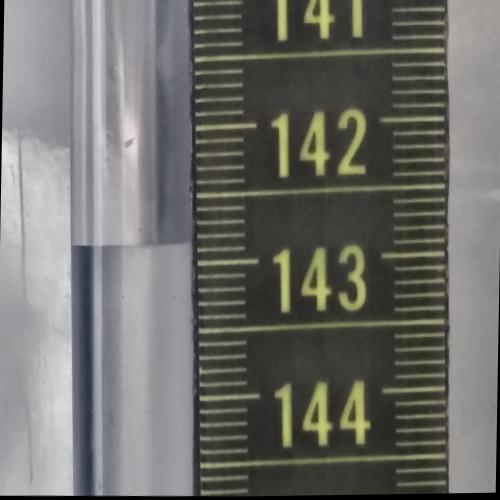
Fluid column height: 142.9 cm